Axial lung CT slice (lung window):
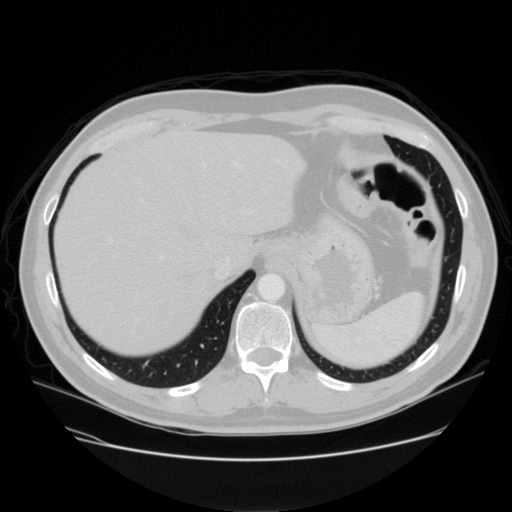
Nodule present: no